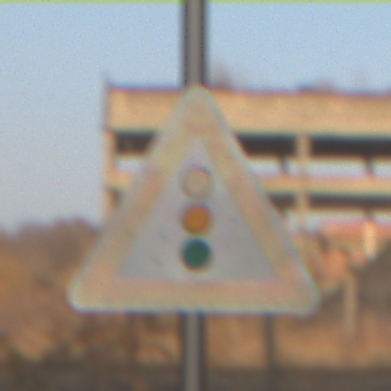
Verkehrszeichen: Lichtzeichenanlage
Umgebung: Roofed, Suburban
Tageszeit: SunriseSunset
Wetter: Clear
Licht: Natural
Jahreszeit: NotSpecified
Kontrast: MediumContrast